Field crop: maize
Growth stage: 2
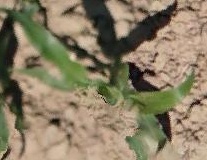
Species: maize